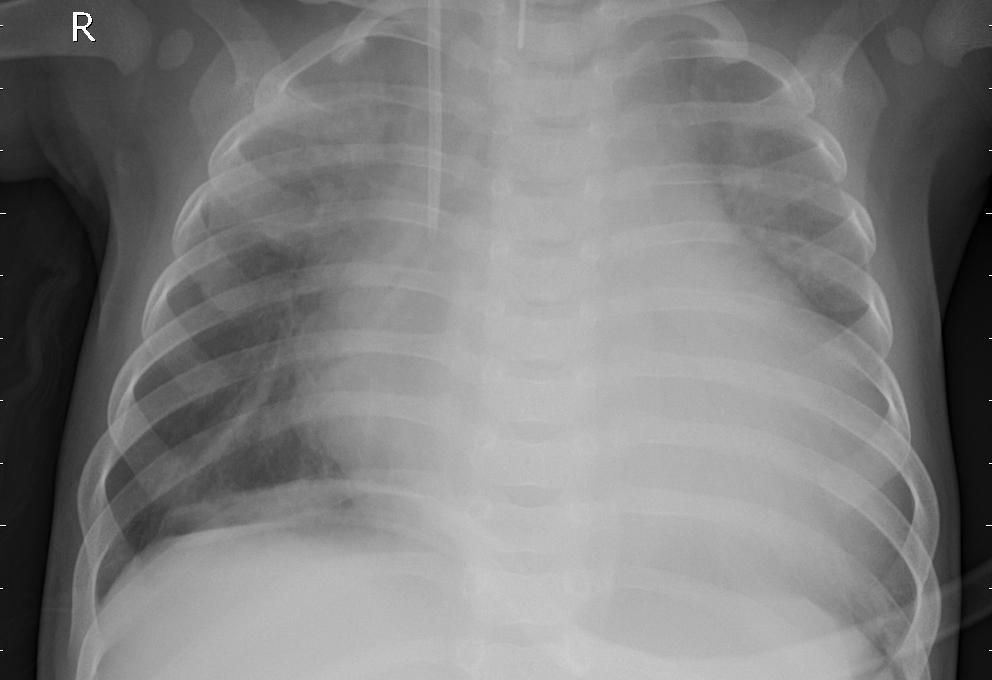
Diagnosis: PNEUMONIA